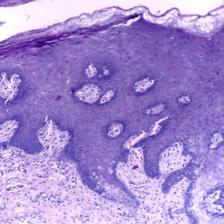
Diagnosis: Normal